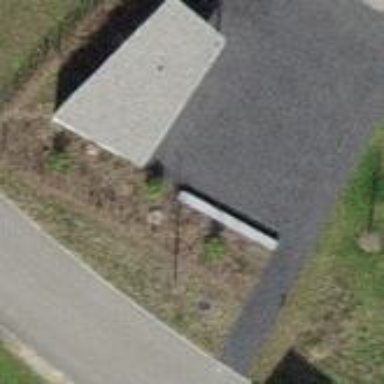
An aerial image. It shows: Shed building.